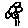
Label: flower